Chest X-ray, AP view. Patient: 63 years old, sex M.
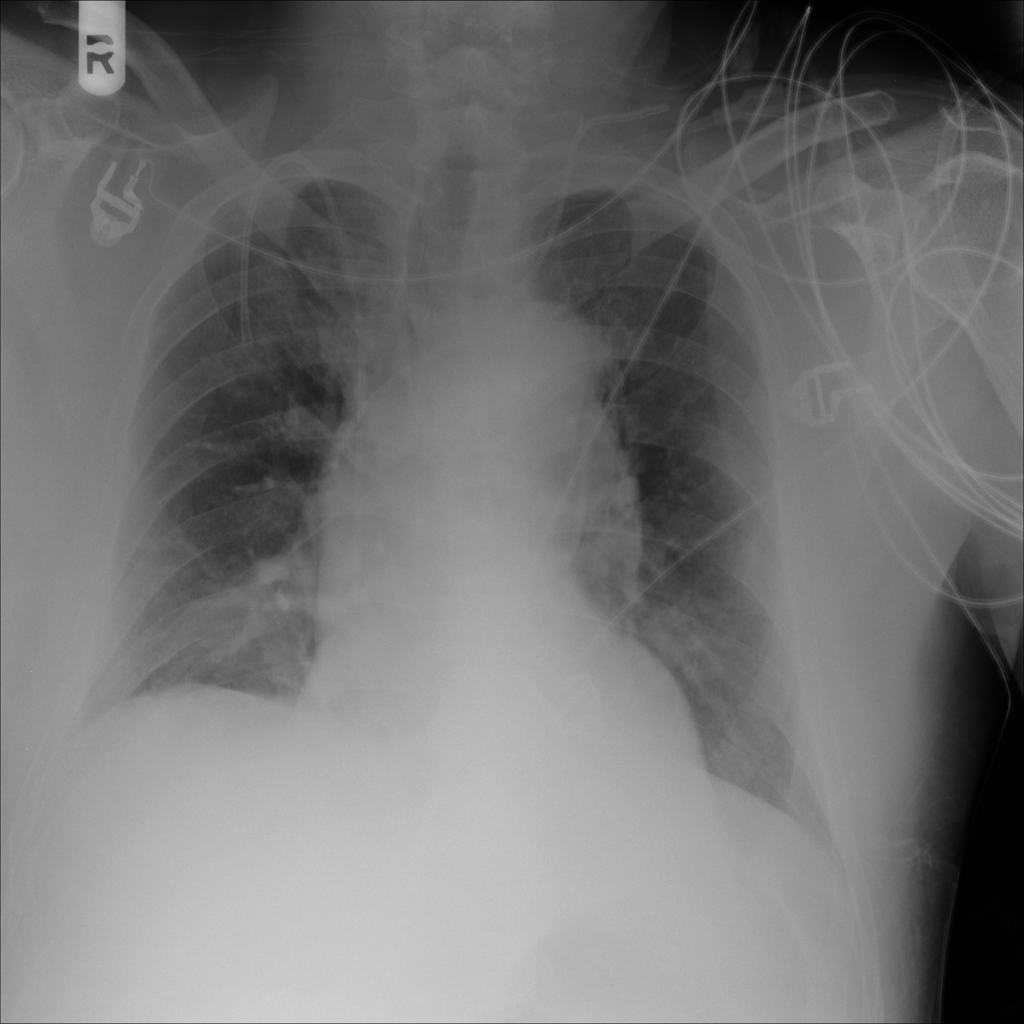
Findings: No Finding